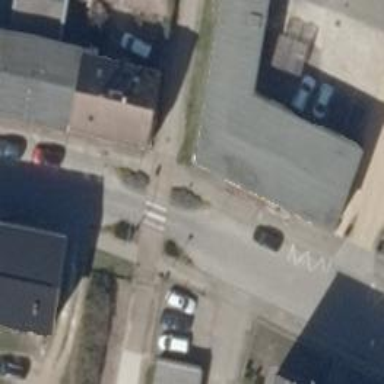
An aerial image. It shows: Uncontrolled zebra crossing on the road.